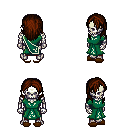
a pixel art fantasy rpg character, male body template, skeleton, sash dress, red pants, brown long hairstyle, brown slippers, four views (front, back, left, right), 2x2 character sprite sheet, small pixel art, hard edges, no anti-aliasing